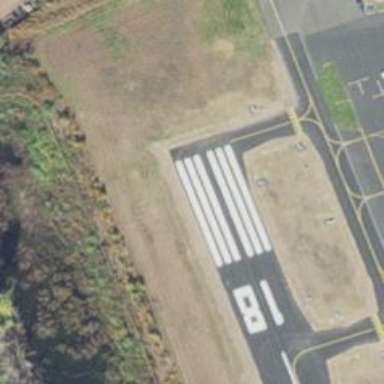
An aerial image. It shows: Asphalt runway at the airport.